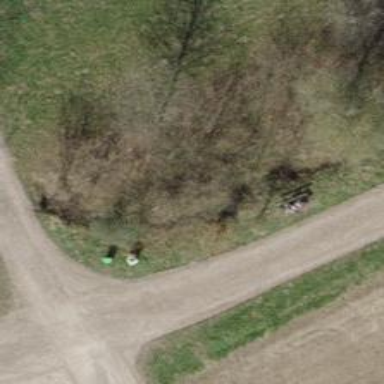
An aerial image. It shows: Bench.